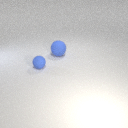
large blue rubber sphere to the right of small blue rubber sphere